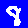
Digit: 8